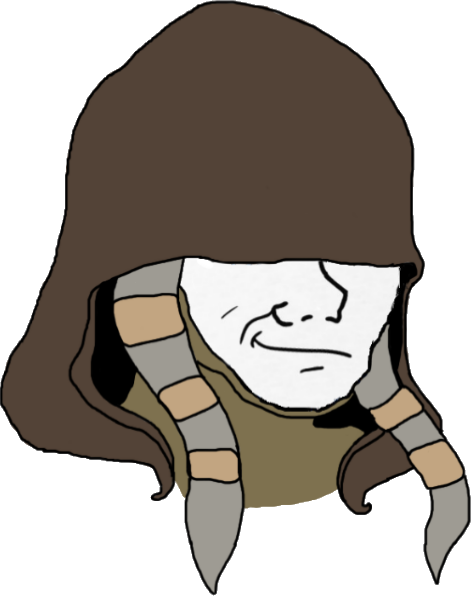
Label: 5_Alien